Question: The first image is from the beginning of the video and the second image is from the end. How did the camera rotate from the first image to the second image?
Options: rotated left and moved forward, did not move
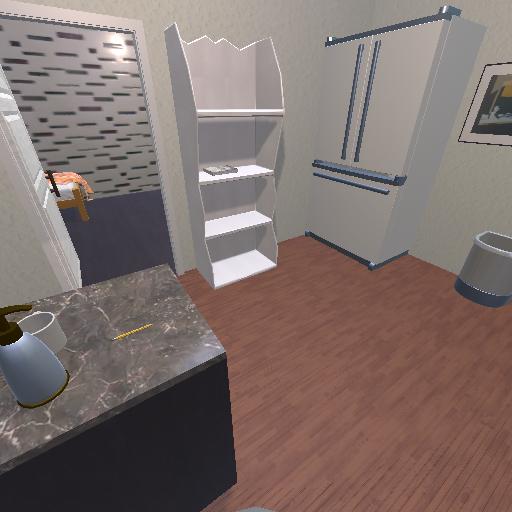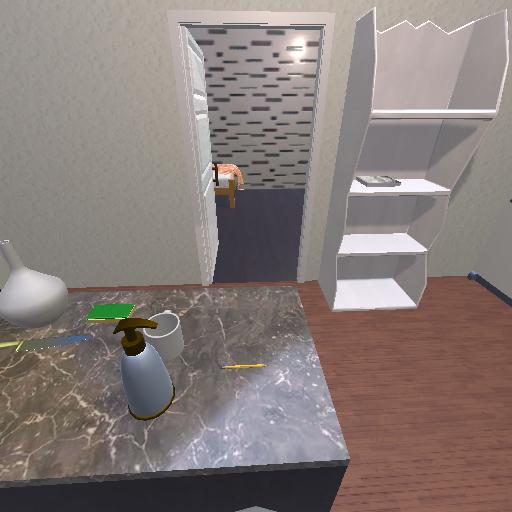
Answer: rotated left and moved forward